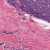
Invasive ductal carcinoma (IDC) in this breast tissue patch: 1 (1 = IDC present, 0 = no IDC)